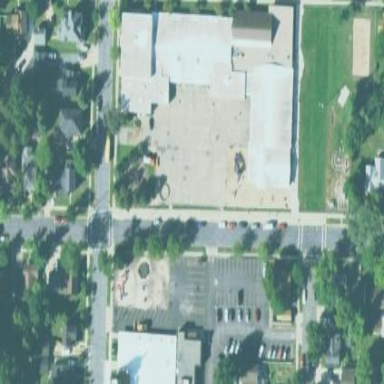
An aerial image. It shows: Asphalt schoolyard.